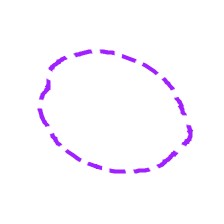
Shape: circle